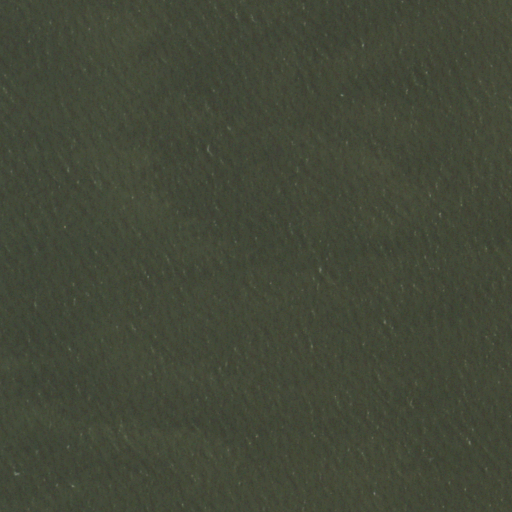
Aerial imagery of cape in Louisiana named Point Chicot (historical) containing only open water